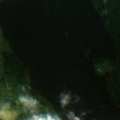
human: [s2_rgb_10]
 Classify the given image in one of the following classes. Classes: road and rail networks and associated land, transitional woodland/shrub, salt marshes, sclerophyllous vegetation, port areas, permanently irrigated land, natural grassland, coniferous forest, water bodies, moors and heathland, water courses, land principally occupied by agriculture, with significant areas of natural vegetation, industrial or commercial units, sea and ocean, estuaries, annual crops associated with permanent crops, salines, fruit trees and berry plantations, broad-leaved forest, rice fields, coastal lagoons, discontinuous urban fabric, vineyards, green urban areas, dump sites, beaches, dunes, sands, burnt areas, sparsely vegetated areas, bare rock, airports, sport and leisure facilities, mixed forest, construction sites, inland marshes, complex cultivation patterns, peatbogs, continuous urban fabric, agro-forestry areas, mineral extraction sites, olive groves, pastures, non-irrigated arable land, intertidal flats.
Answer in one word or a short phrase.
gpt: coniferous forest, mixed forest, transitional woodland/shrub, water bodies